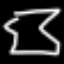
Label: hourglass